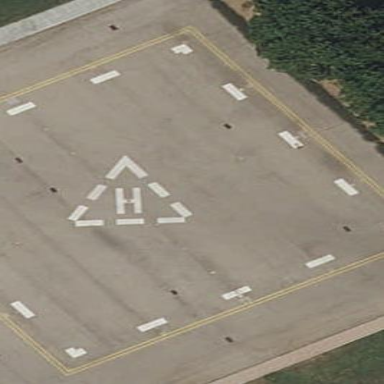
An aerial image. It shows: Image of helipad at airport.